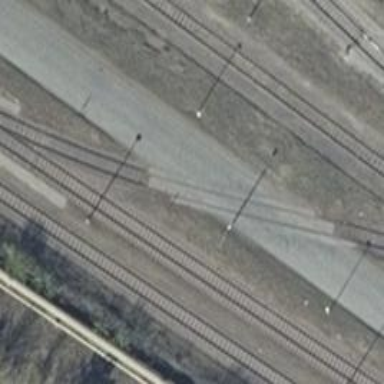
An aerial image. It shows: Level crossing along the railway.